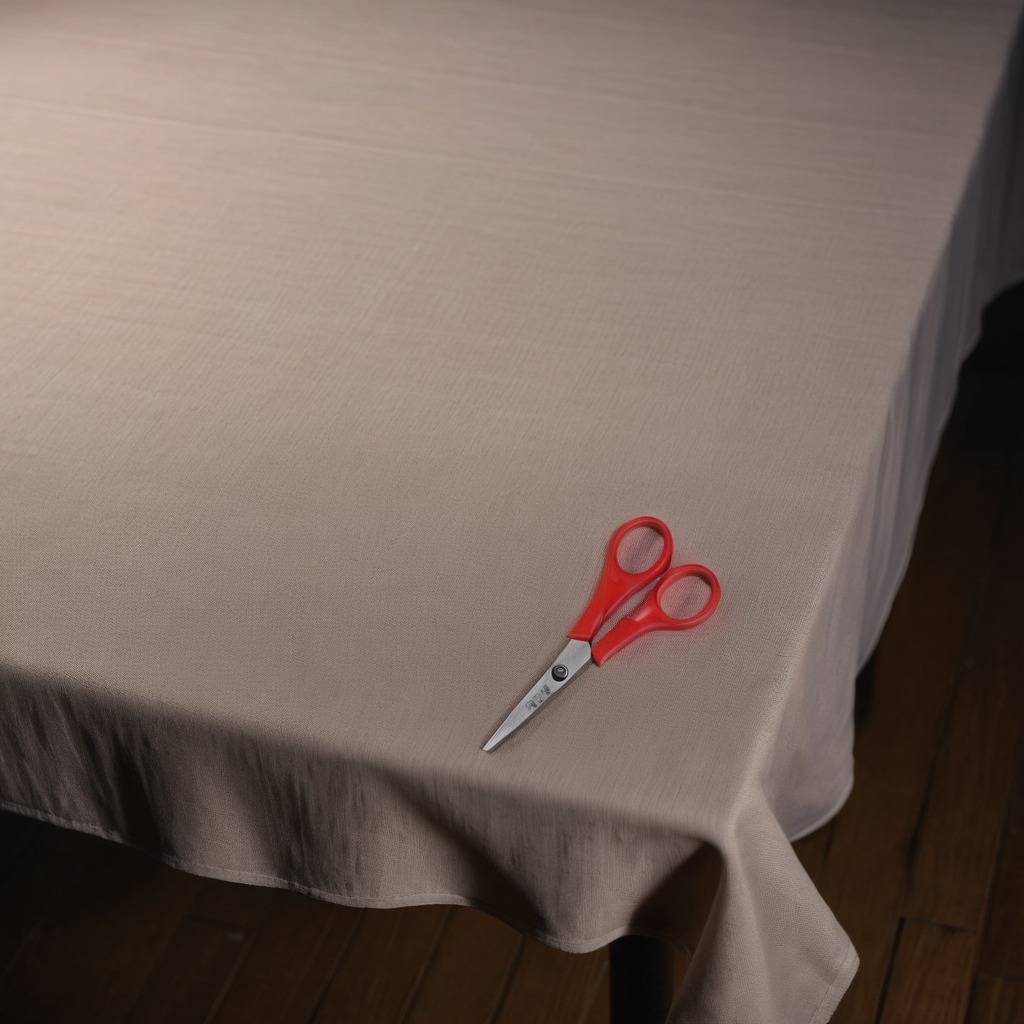
A scissor lies on the wooden table.